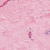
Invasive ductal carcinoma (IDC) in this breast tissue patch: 0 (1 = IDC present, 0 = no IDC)